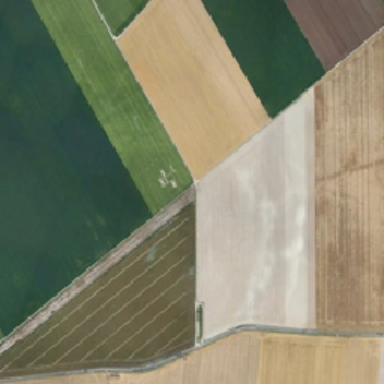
The colorful fields were arrayed in perfect order .